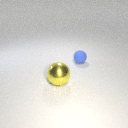
small blue rubber sphere to the right of large yellow metal sphere